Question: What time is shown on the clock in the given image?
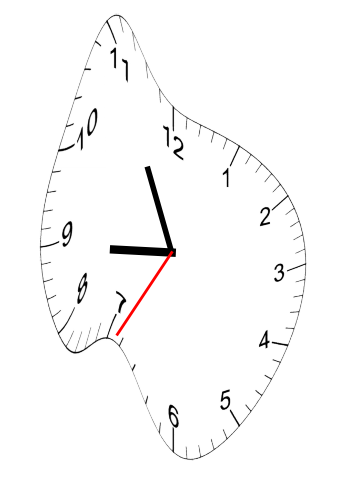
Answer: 08:55:35